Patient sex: M
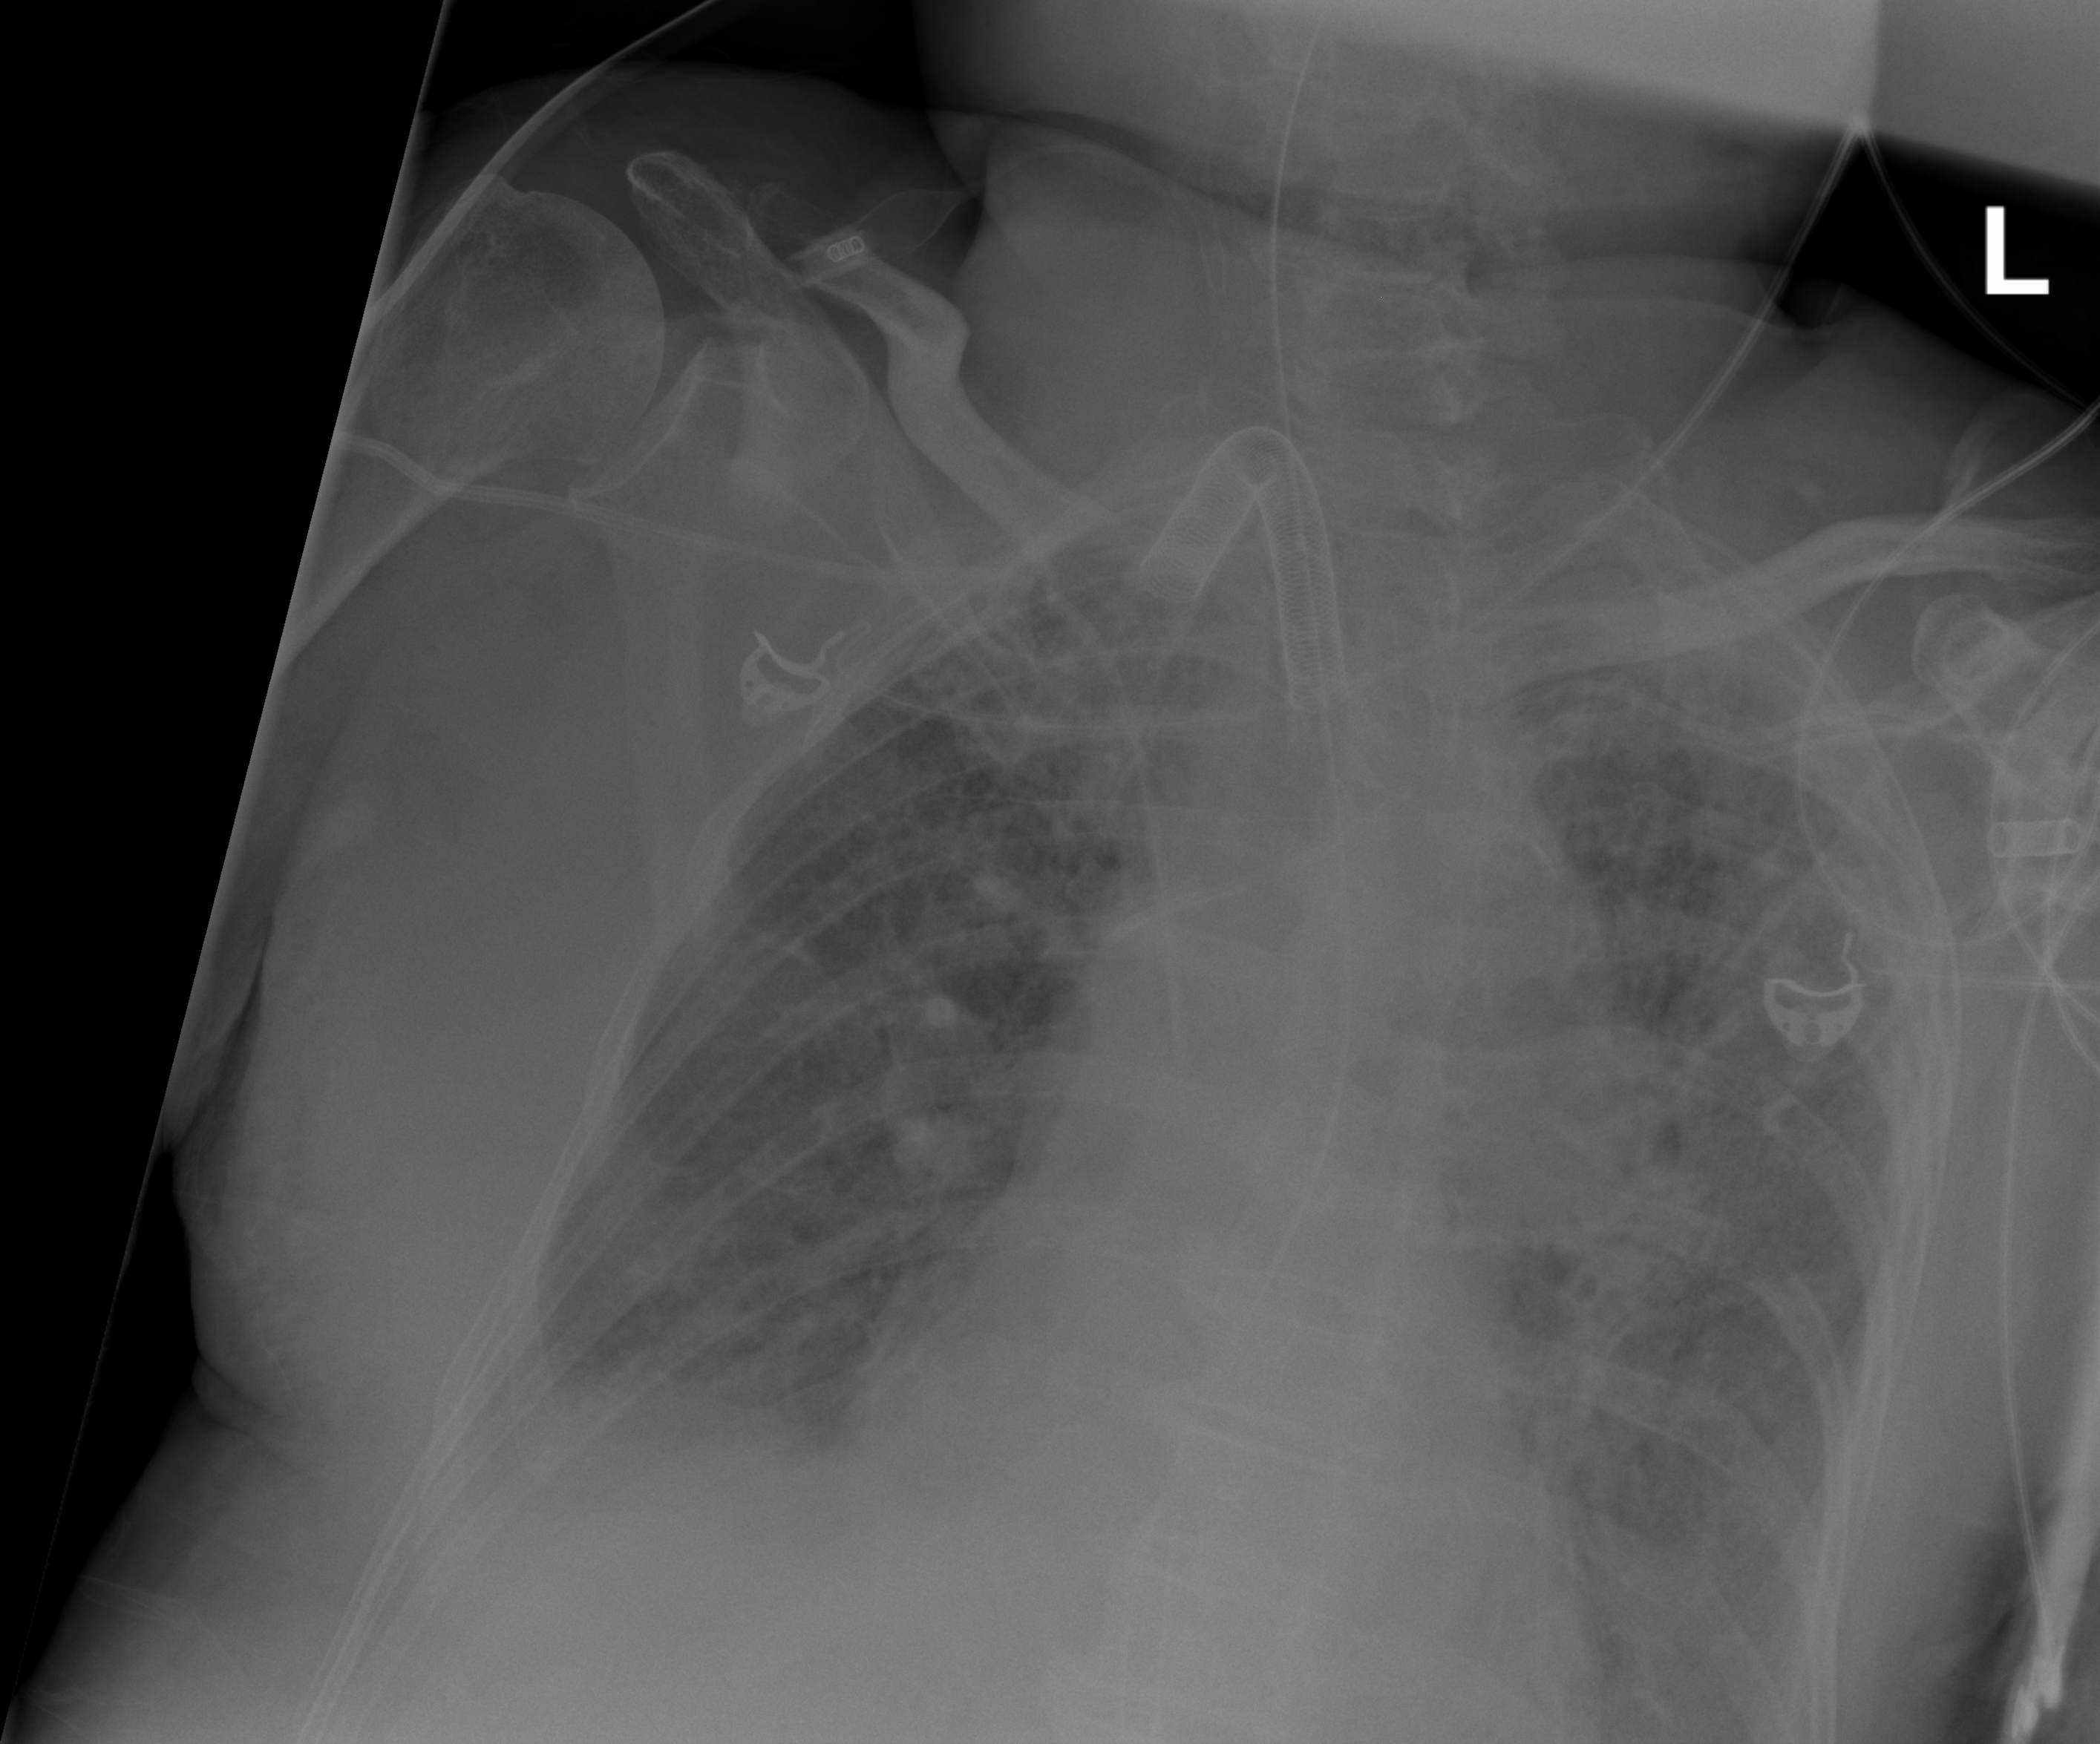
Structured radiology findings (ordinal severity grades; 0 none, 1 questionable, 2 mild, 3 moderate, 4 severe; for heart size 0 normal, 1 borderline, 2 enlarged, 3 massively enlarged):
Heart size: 0
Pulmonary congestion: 3
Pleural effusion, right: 2
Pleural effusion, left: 3
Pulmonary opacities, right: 0
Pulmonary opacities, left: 2
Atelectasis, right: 2
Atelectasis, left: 2